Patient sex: M
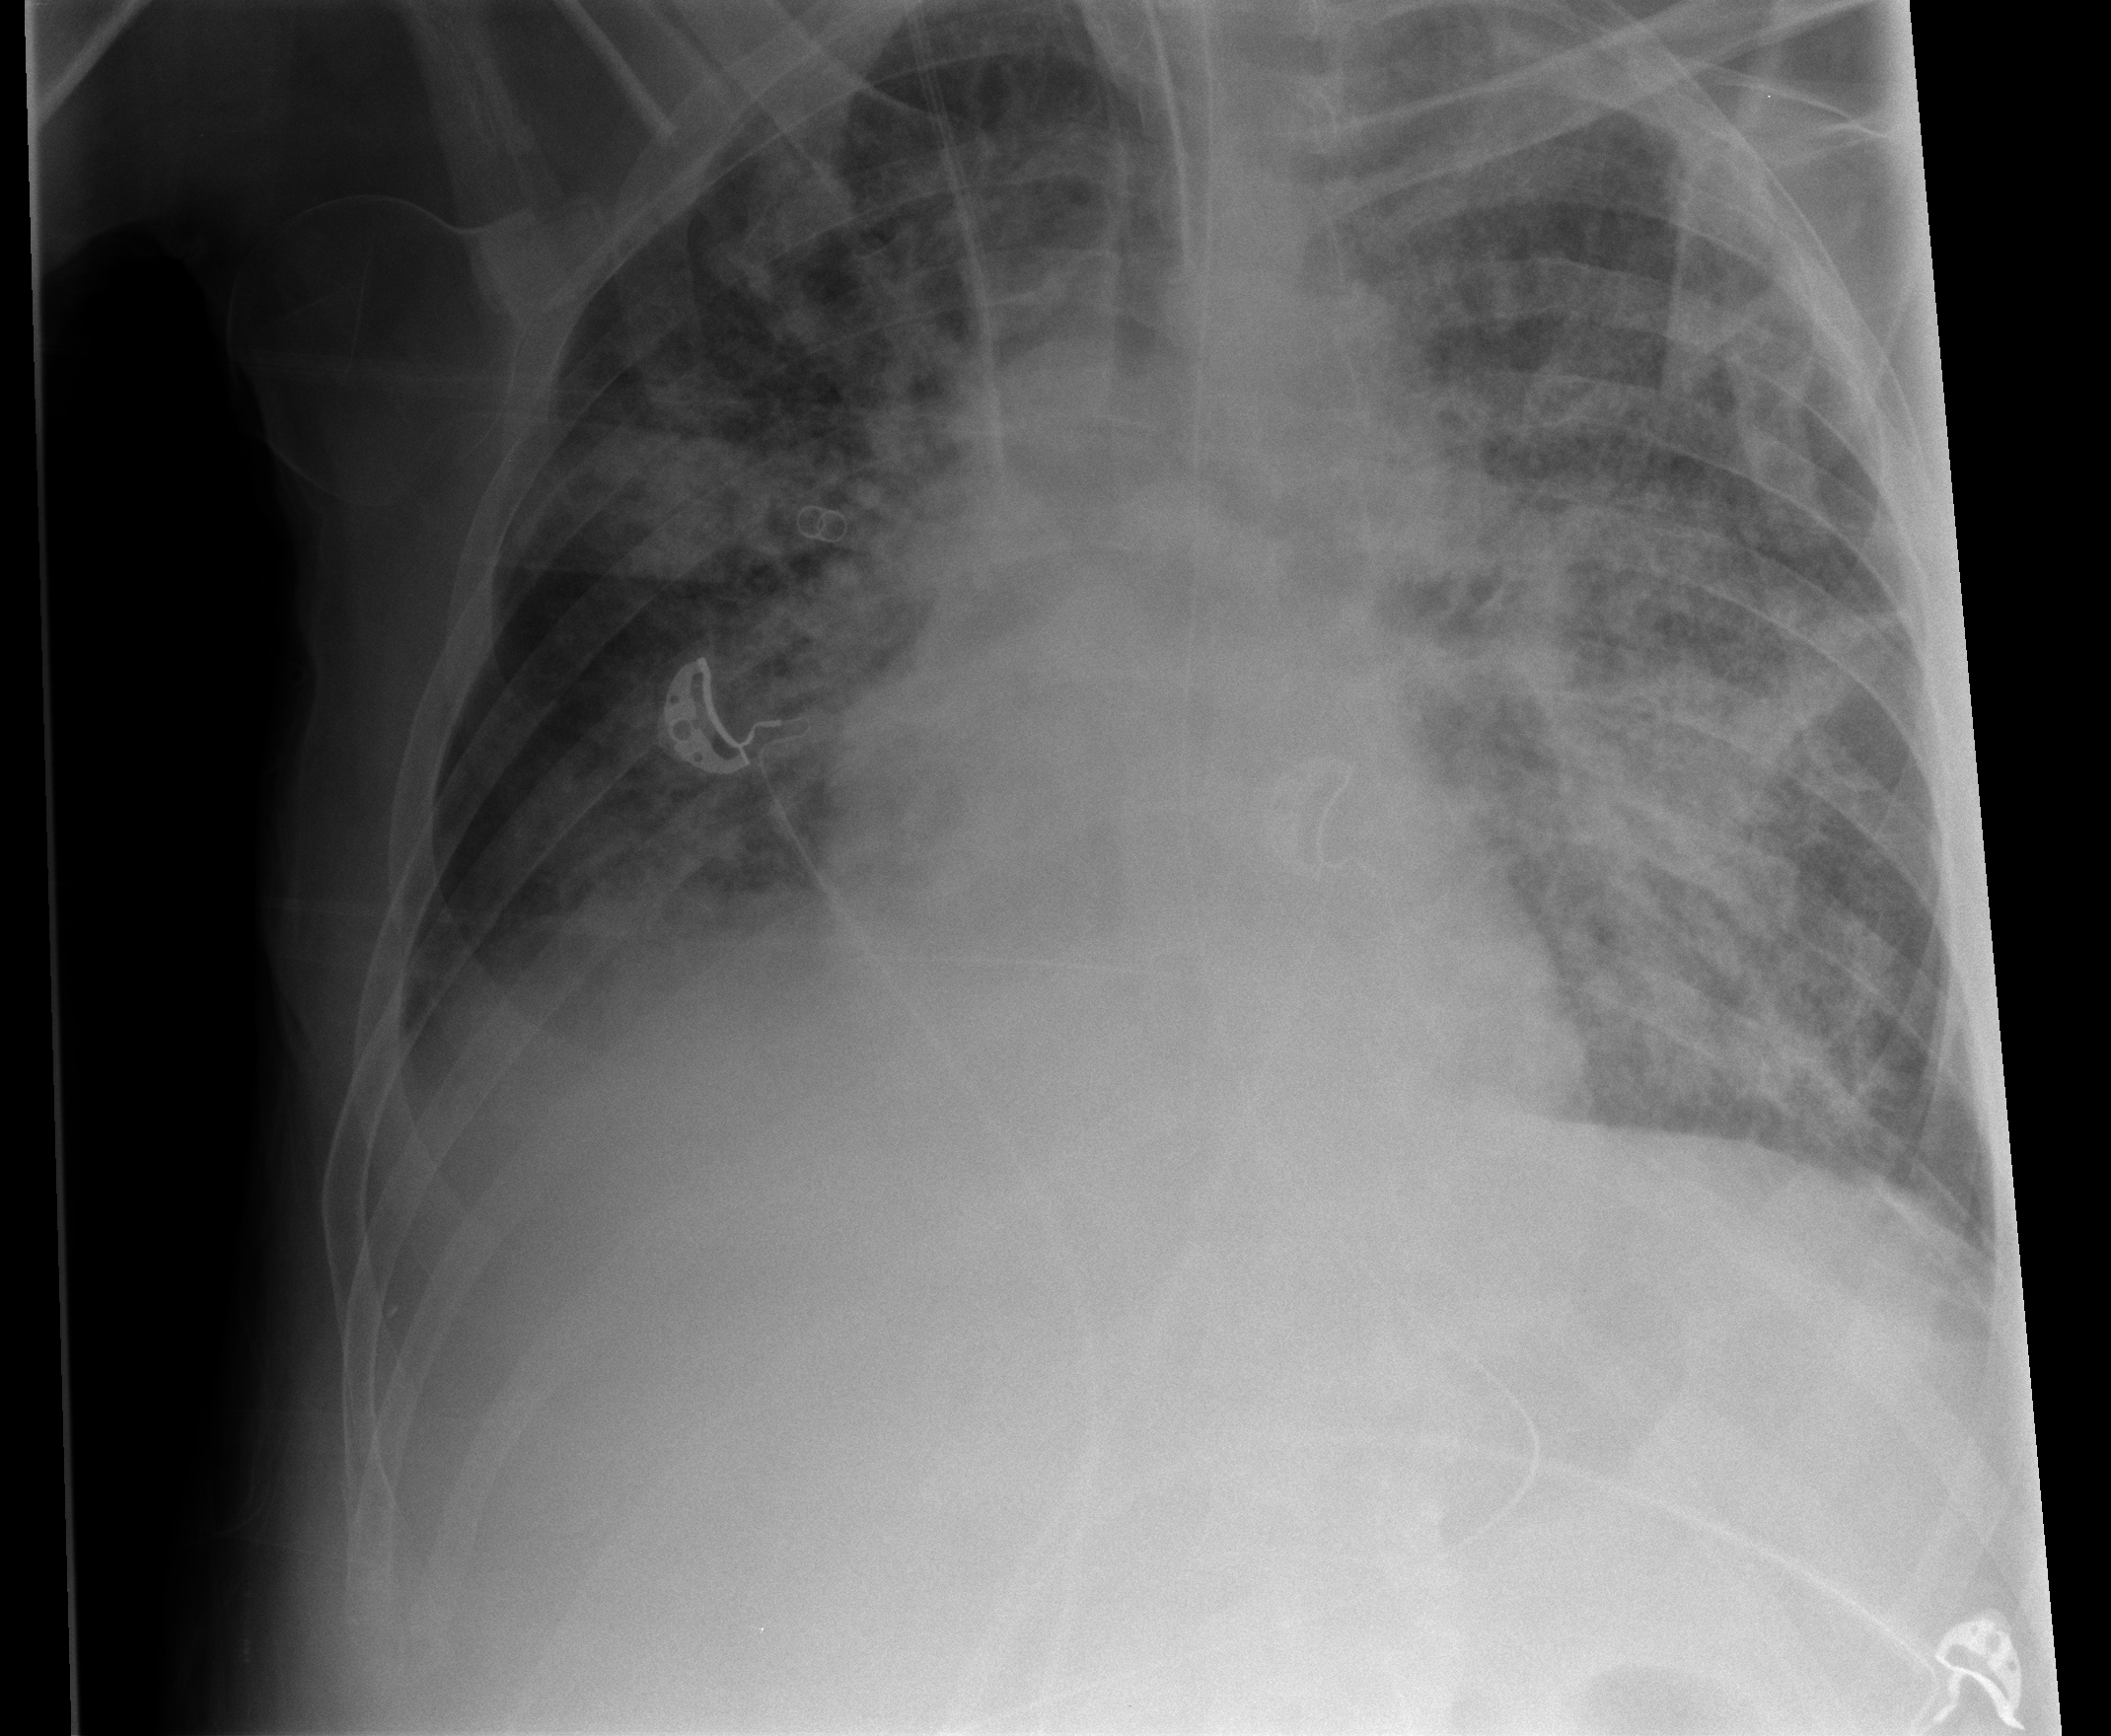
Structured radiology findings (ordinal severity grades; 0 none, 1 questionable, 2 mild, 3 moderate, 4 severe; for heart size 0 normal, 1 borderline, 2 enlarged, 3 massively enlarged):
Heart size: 0
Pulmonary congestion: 2
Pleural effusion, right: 0
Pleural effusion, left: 2
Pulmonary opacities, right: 2
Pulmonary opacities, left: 3
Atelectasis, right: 2
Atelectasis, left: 2